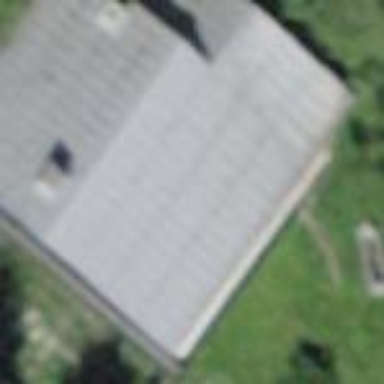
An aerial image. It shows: Simple house.